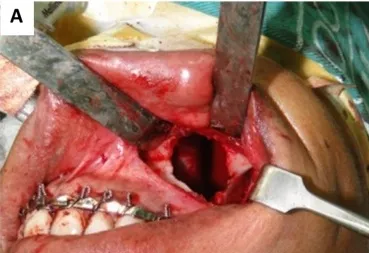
Trans-surgical approaches. (A) Curettage and peripheral osteotomy of the maxilla.
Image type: medical_photograph (other_medical_photograph)